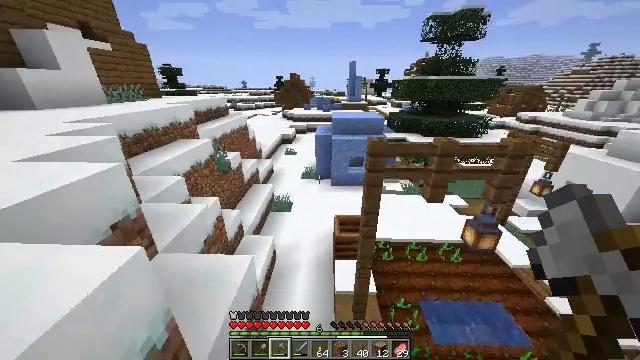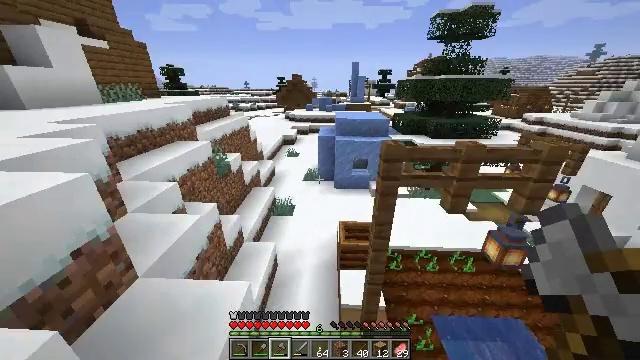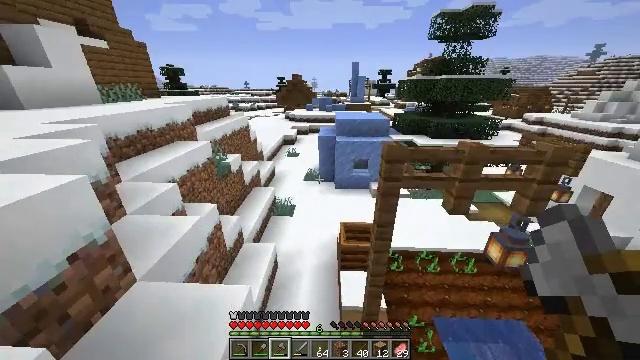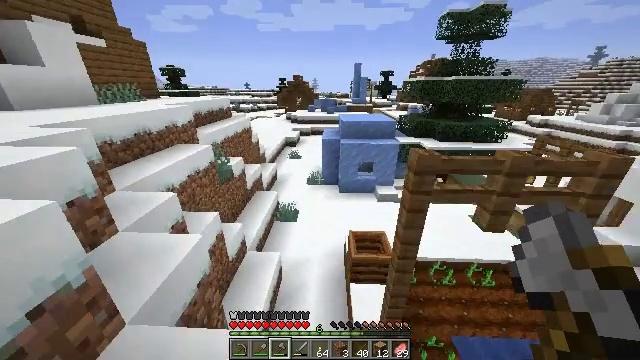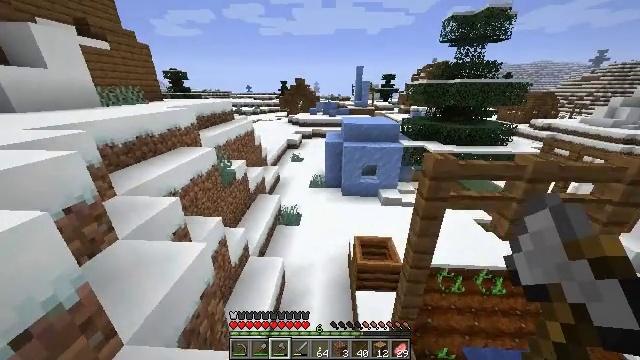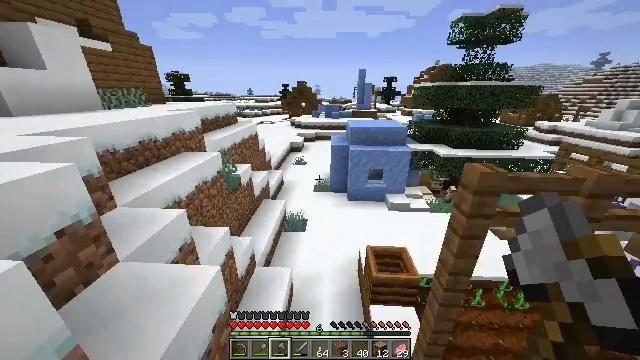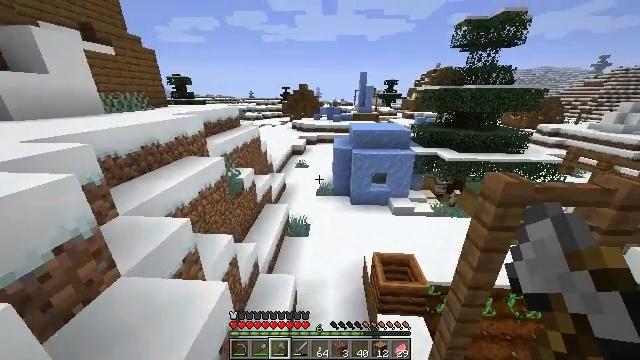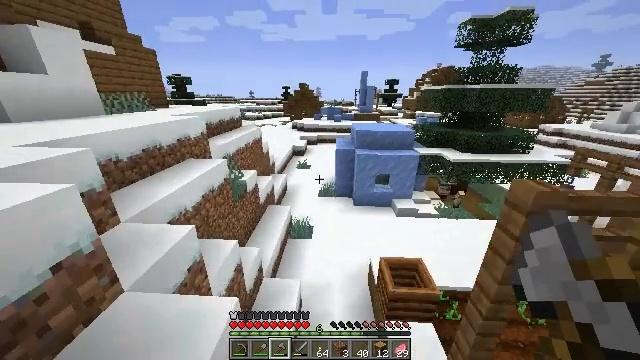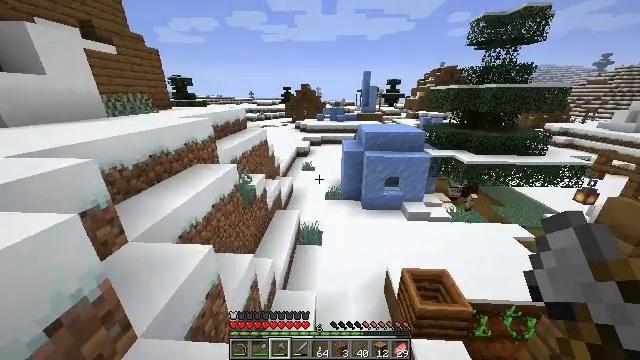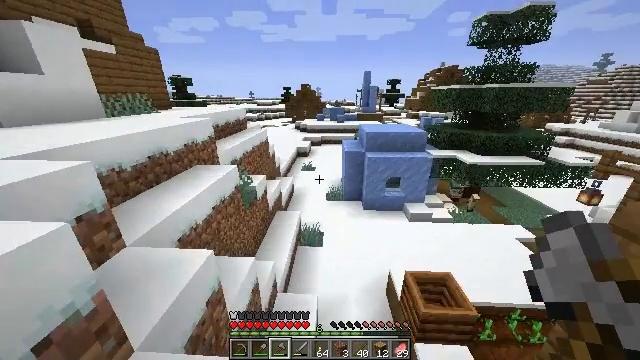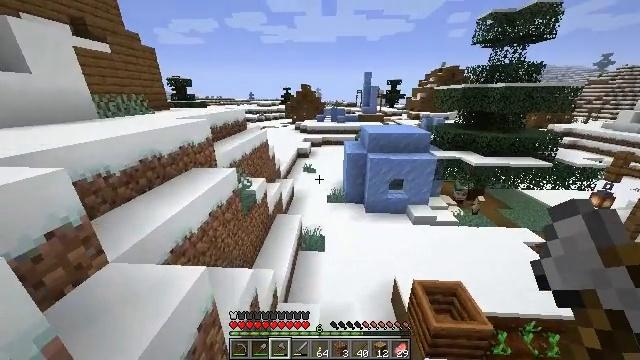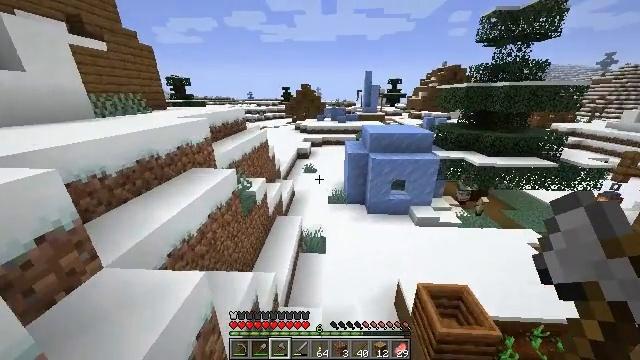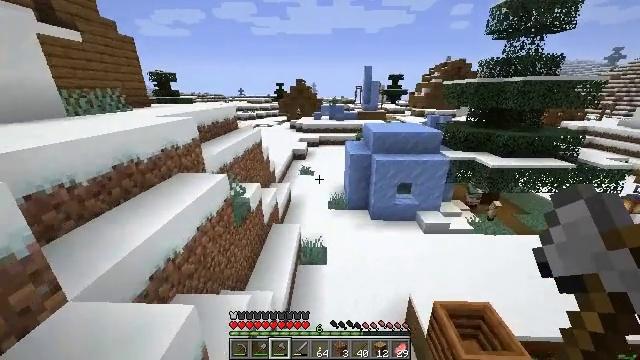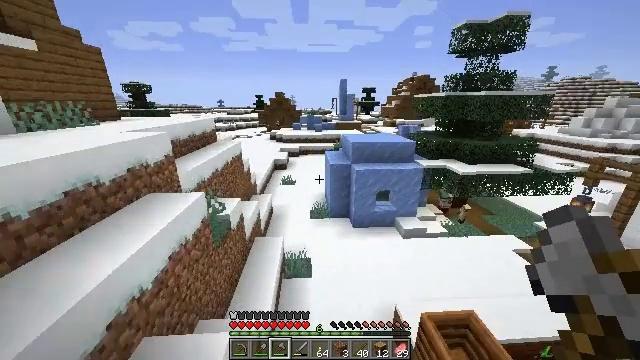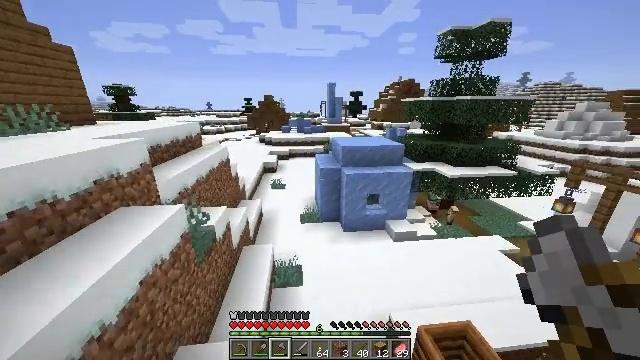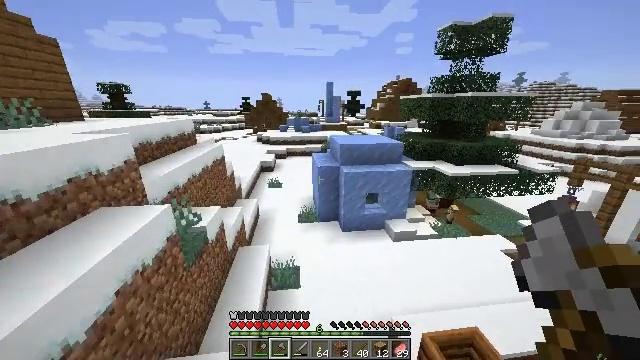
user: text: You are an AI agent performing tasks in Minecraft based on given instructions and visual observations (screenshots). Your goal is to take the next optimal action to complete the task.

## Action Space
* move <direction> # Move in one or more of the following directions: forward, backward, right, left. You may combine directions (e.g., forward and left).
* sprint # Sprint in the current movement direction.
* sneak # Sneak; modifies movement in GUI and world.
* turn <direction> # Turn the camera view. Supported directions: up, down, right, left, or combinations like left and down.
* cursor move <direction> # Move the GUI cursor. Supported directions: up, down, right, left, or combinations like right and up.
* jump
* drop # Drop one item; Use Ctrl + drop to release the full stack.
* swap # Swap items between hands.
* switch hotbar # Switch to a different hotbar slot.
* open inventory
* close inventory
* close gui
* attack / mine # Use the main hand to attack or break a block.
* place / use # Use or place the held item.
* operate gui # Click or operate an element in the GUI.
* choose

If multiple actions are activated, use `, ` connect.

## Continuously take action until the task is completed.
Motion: motion action
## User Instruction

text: Dig up potatoes from the soil.
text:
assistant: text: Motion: move forward and move left, sprint
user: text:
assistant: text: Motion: move forward and move left, sprint
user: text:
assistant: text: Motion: move forward and move left, sprint
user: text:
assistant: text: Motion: move forward and move left, sprint
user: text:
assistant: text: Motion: move forward and move left, sprint
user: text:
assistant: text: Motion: move forward and move left, sprint
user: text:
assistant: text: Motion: move forward and move left, sprint
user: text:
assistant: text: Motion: move forward and move left, sprint
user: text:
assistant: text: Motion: move forward and move left, sprint
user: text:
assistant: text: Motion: move forward and move left, sprint
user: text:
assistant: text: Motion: move forward and move left, sprint
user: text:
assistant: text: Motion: move forward, sprint, turn right
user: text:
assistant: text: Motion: move forward, sprint, turn right and up
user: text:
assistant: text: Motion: move forward, sprint, turn right
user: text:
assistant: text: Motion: move forward, sprint
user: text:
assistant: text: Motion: move forward, sprint
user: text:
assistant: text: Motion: move forward, sprint
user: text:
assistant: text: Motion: move forward, sprint
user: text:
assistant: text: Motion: move forward, sprint
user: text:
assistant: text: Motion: move forward, sprint
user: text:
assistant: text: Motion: move forward, sprint
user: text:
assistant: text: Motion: move forward, sprint
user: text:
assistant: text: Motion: move forward, sprint
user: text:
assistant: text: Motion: move forward, sprint
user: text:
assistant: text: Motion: move forward, sprint
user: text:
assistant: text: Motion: move forward, sprint
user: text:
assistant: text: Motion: move forward, sprint
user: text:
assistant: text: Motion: move forward, sprint
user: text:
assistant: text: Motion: move forward, sprint
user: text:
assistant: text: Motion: move forward, sprint